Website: ulta-beauty
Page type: delivery-shipping
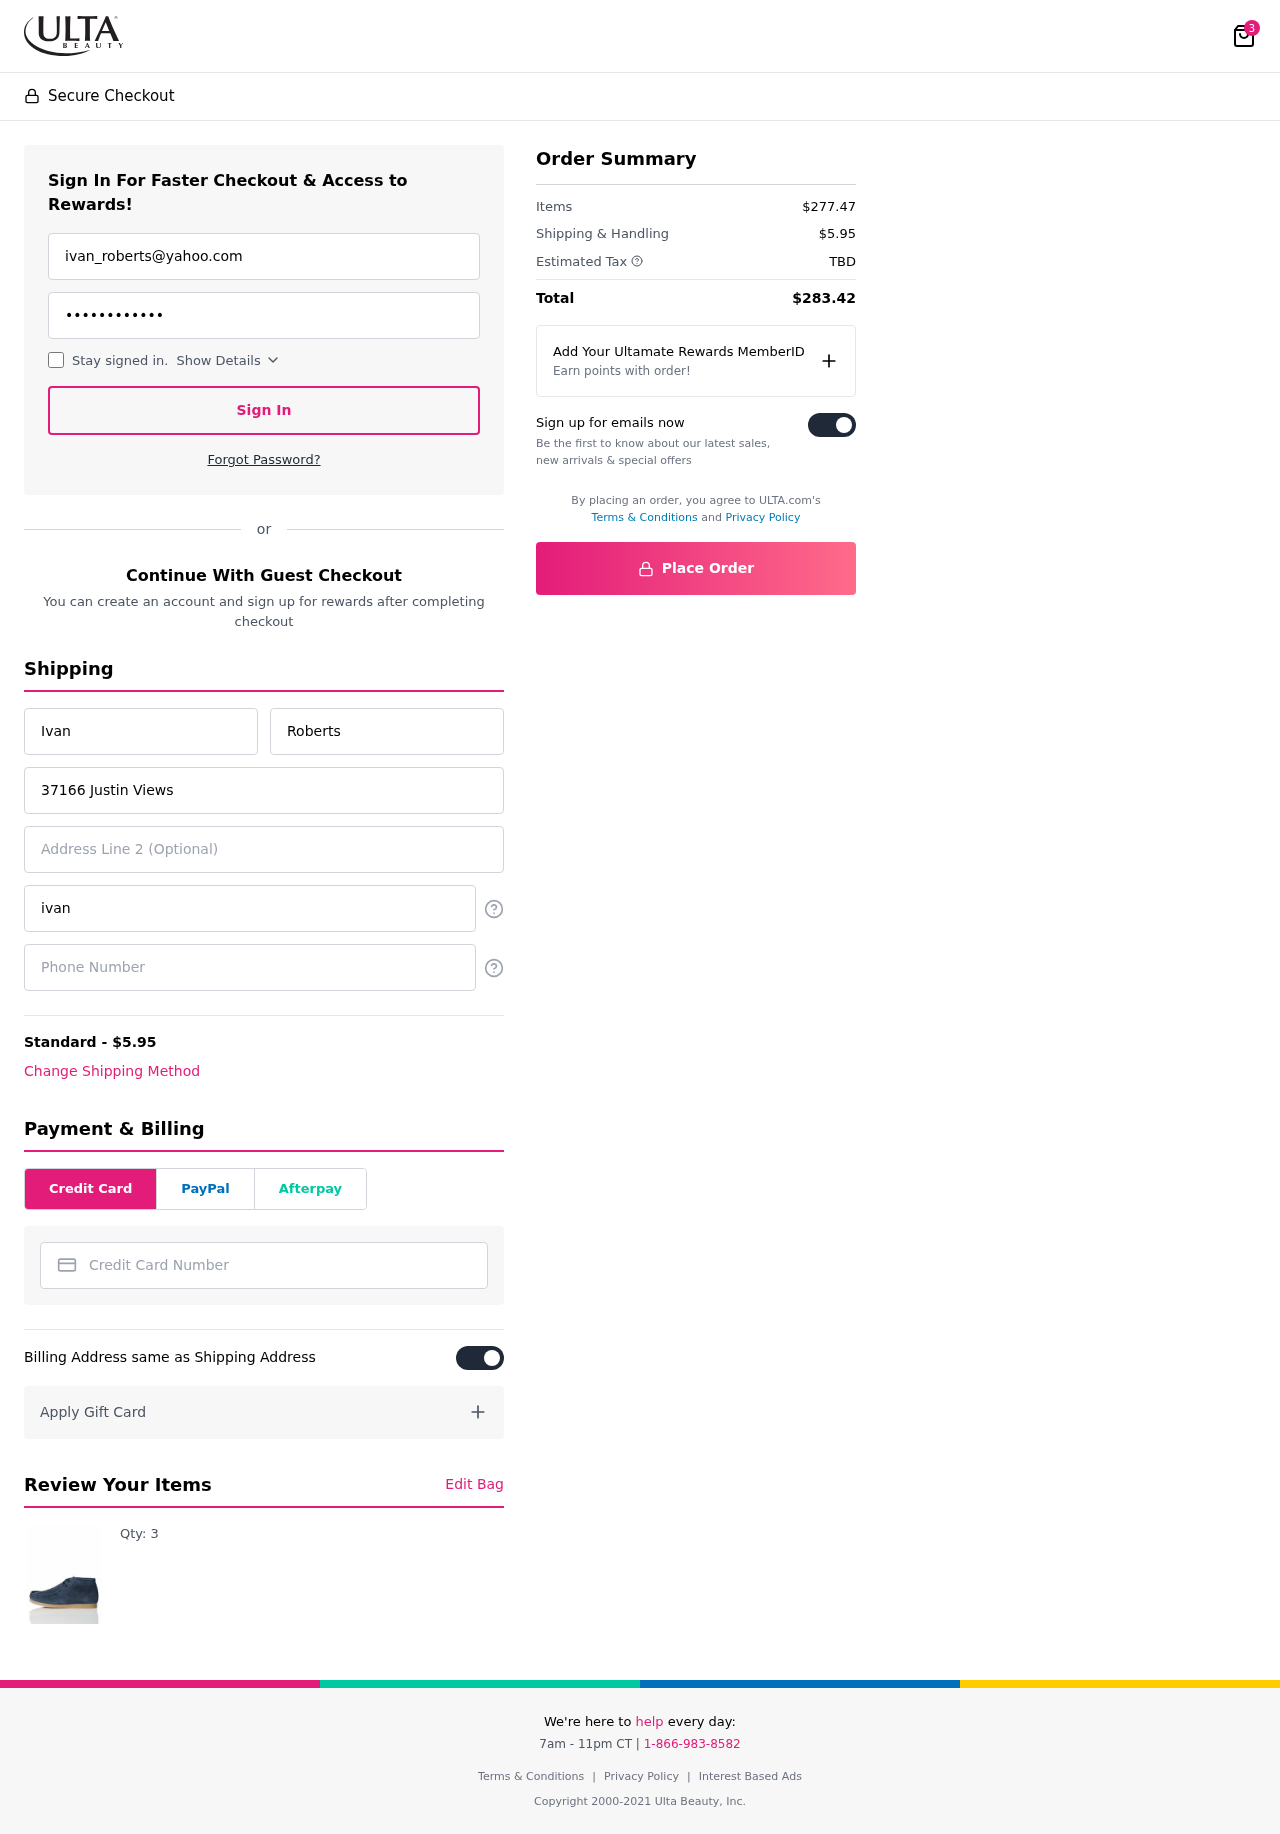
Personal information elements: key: PII_CARD_NUMBER
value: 2285 0282 2608 9293
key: PII_EMAIL
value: ivan_roberts@yahoo.com
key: PII_EMAIL2
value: ivan_roberts@yahoo.com
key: PII_FIRSTNAME
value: Ivan
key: PII_LASTNAME
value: Roberts
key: PII_PHONE
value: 4502614929
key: PII_STREET
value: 37166 Justin Views
Product elements: key: PRODUCT1_QUANTITY
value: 3
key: PRODUCT1
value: Qty: 3
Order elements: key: ORDER_NUM_ITEMS
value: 3
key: ORDER_SHIPPING_COST
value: $5.95
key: ORDER_SUBTOTAL
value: $277.47
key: ORDER_TAX
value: TBD
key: ORDER_TOTAL
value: $283.42